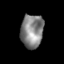
Tissue: skin
Cell type: Epithelial cells
Senescence score: 0.2611
Nuclear area (px): 738
Mean DAPI intensity: 132.854